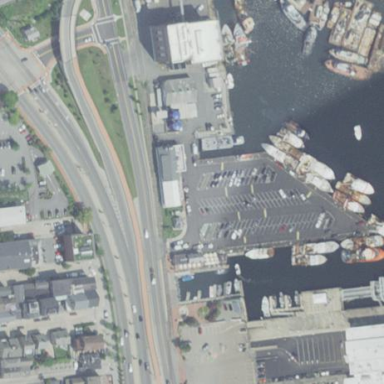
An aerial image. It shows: Industrial port area with man-made pier.